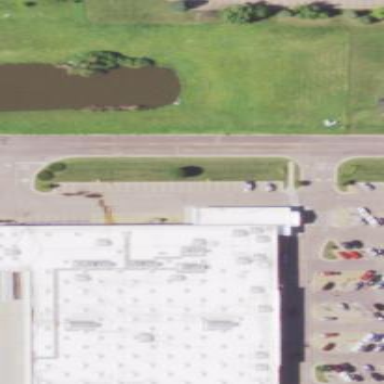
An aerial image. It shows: Retail building housing supermarket.